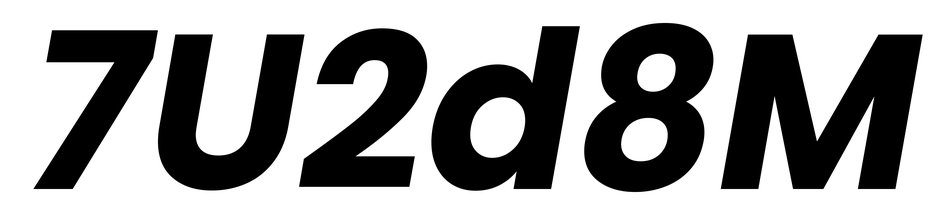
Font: Poppins-BoldItalic